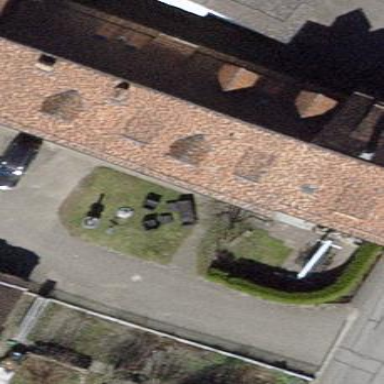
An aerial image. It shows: Gabled roofed house.